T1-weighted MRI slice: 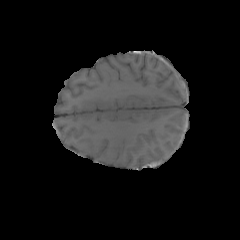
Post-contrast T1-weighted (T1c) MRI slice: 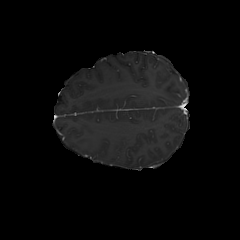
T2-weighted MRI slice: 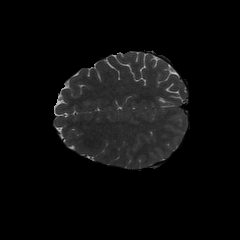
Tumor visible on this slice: yes